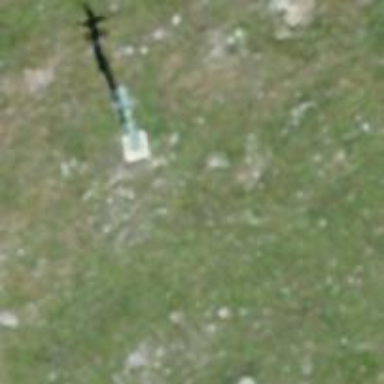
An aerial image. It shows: Pylon used for aerialway.